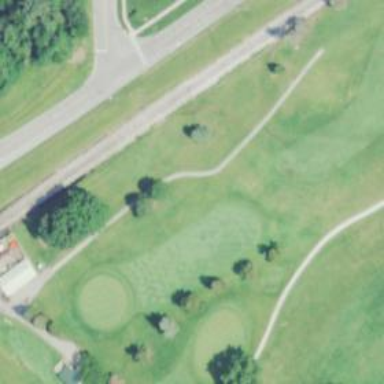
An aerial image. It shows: Pathway for golfing.